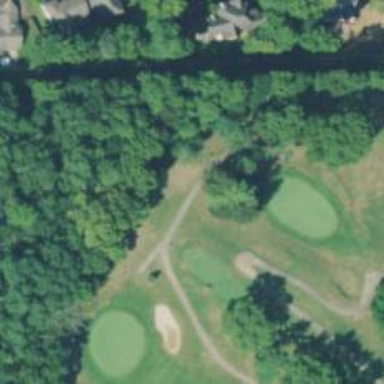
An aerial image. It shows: Path for both roads and golfers.